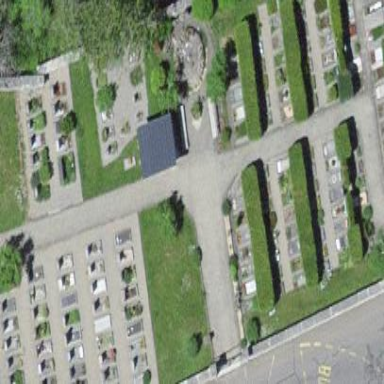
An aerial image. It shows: Cemetery.